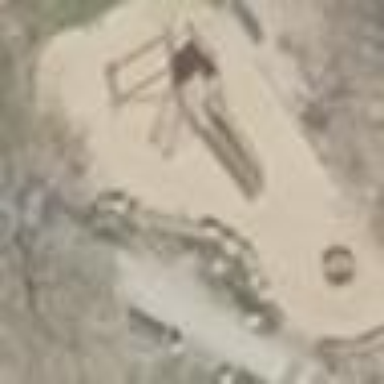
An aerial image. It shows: Playground area for leisure activities on the land.